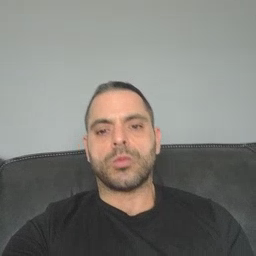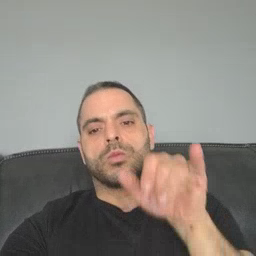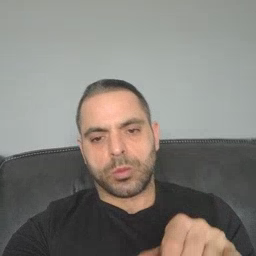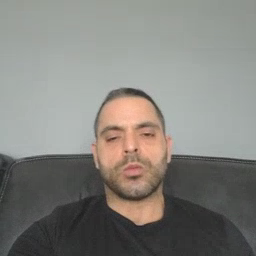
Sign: stay